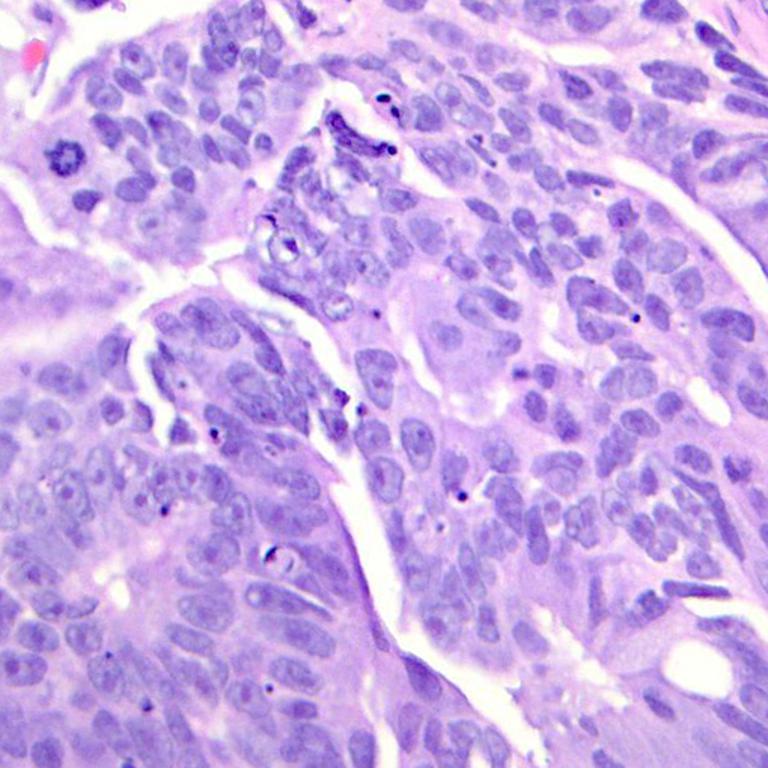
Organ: colon
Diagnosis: adenocarcinomas